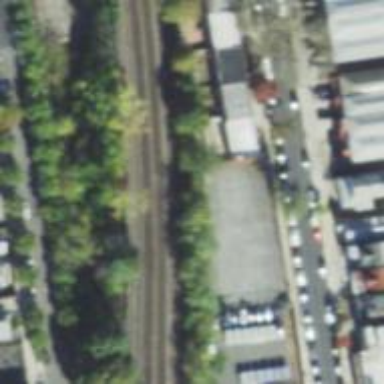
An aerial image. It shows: Railway embankment with electrified rails.